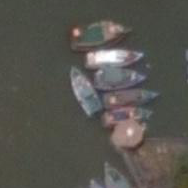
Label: civil